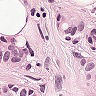
Metastatic tissue present: yes